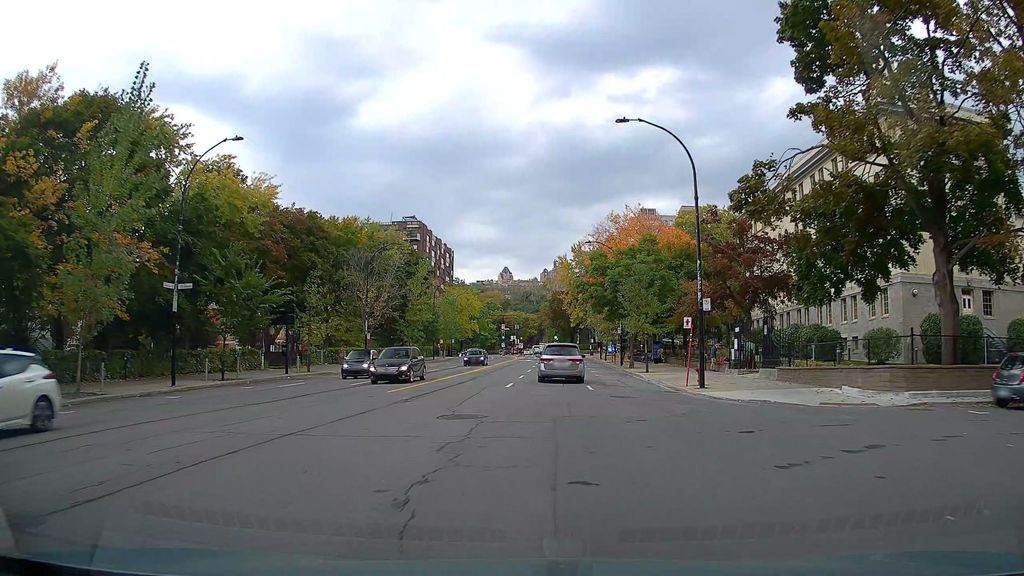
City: montreal